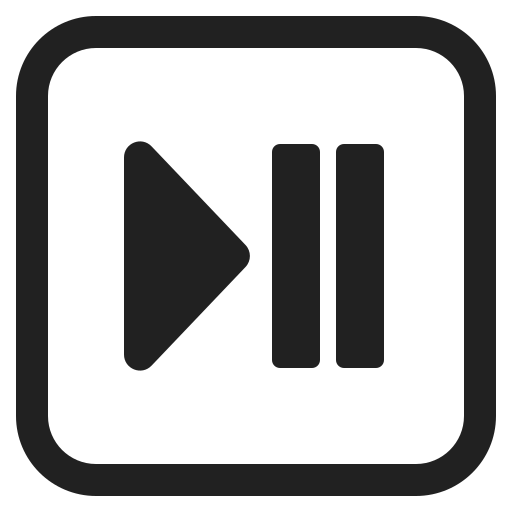
play or pause button high contrast